Question: I am attempting to override a Bootstrap specification. I have a scaffold file ahead of the Bootstrap file. However, the Bootstrap specification is being selected, providing White instead of Green. Why is this happening?
I understand that the A tag has 4 pseudo classes: link, hover, active and visited. I am just dealing with reality and Bootstrap.
The selector is:
'''
.navbar-inverse .navbar-nav > li > a:focus
'''
The combined CSS file has these related specifications in this order:
'''
.navbar-inverse .navbar-nav > li > a:hover,
.navbar-inverse .navbar-nav > li > a:focus,
.navbar-inverse .navbar-nav > li > a:active {
color: green;
background-color: transparent;
}
.navbar-inverse .navbar-nav > li > a:hover,
.navbar-inverse .navbar-nav > li > a:focus {
color: #fff;
background-color: transparent;
}
'''
A picture of the selection:

All help appreciated.
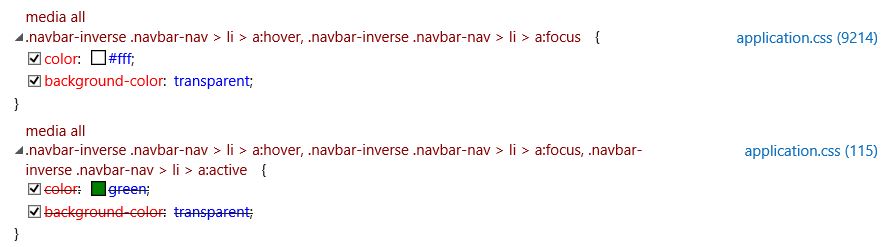
Answer: This does make sense, right? The latter spec overwrites the first one. You have two options:
- - '!important'